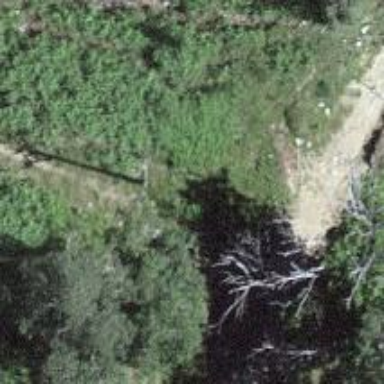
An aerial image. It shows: Concrete power pole.